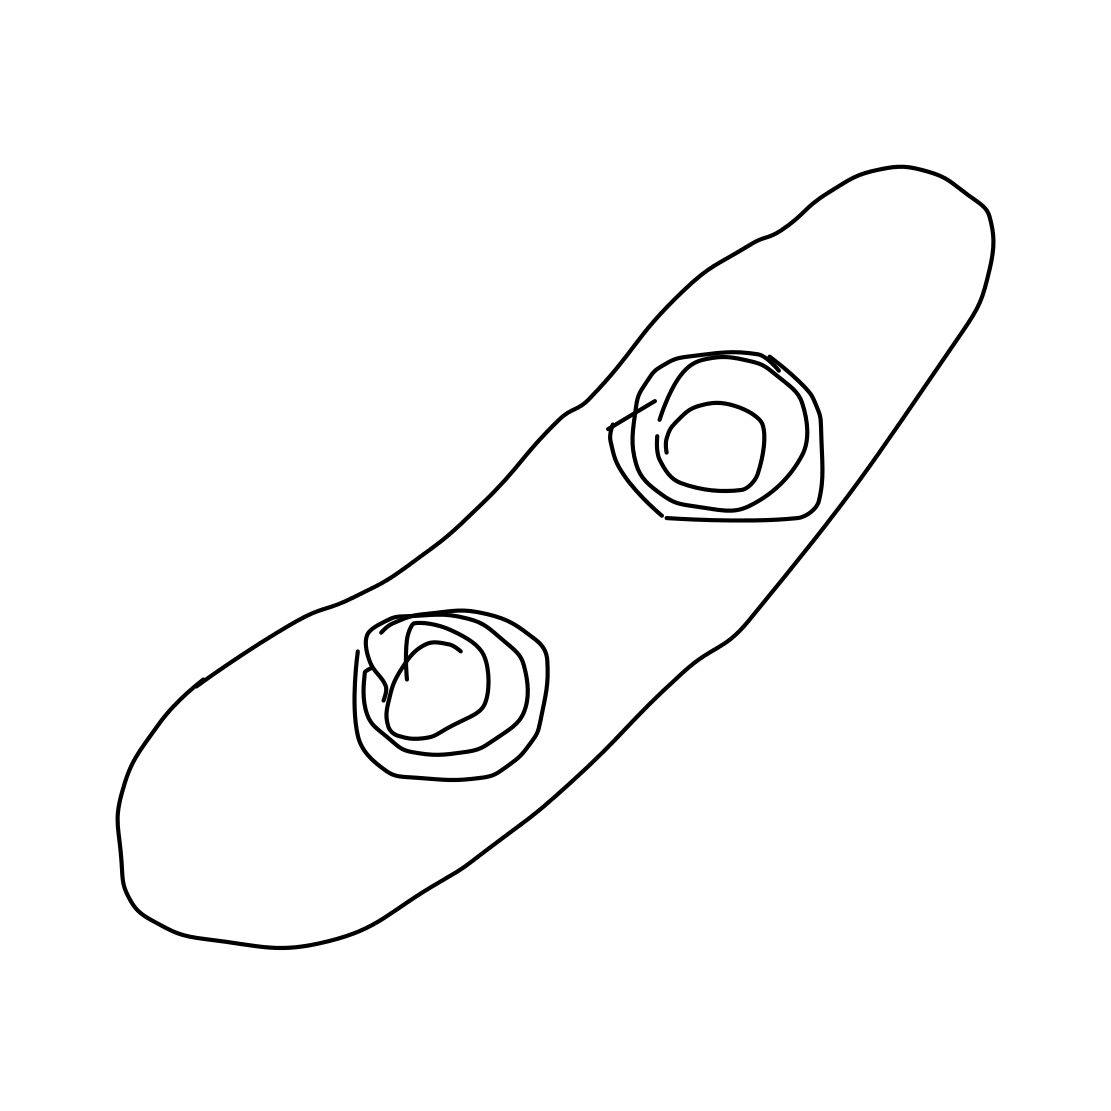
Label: snowboard